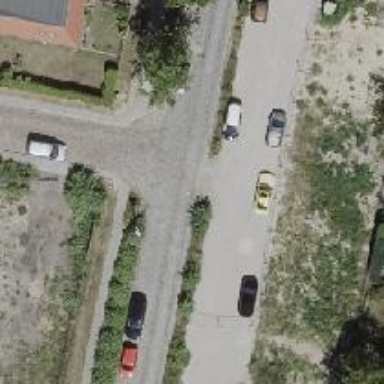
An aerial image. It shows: Residential road.